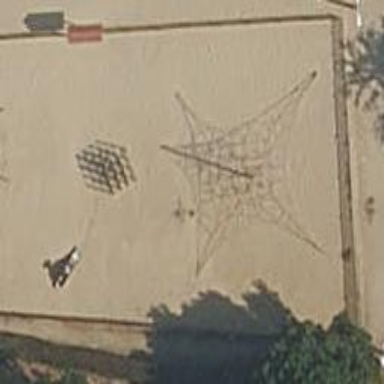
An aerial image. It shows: Playground featuring climbing frame.